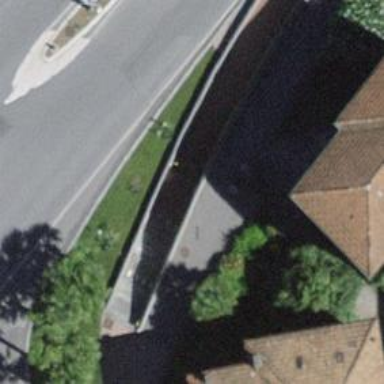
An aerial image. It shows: Cycle barrier.